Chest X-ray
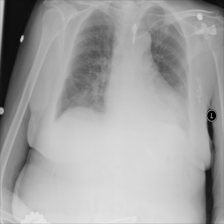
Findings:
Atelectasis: negative
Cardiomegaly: negative
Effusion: positive
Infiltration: negative
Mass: negative
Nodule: negative
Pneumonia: positive
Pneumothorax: negative
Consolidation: negative
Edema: negative
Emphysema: negative
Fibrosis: negative
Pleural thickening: negative
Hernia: negative